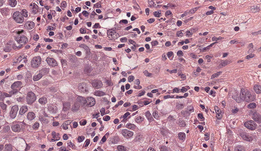
Tumor epithelial tissue: yes
Tumor-associated stroma tissue: yes
Normal tissue: no